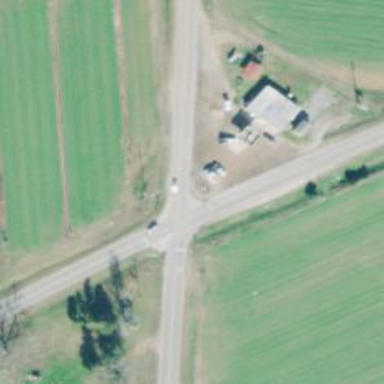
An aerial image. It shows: Road with stop sign.